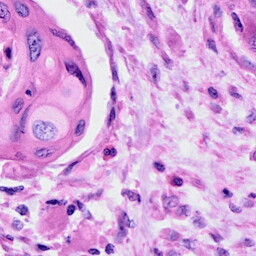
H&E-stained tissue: Cervix